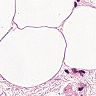
Metastatic tissue present: no